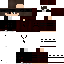
A male human skin with dark skin, wearing brown bald dressed in a black hoodie and black pants, featuring a closed mouth.